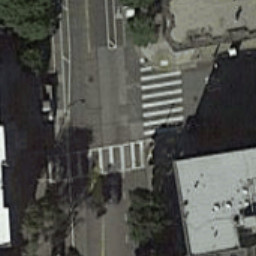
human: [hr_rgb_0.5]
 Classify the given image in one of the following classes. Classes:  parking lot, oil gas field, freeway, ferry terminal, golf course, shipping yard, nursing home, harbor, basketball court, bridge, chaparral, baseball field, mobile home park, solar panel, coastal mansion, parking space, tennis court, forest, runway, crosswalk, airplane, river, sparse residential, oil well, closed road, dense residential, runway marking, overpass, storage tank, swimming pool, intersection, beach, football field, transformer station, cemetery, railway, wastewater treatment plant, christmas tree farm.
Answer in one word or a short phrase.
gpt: crosswalk